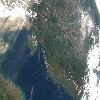
Label: land